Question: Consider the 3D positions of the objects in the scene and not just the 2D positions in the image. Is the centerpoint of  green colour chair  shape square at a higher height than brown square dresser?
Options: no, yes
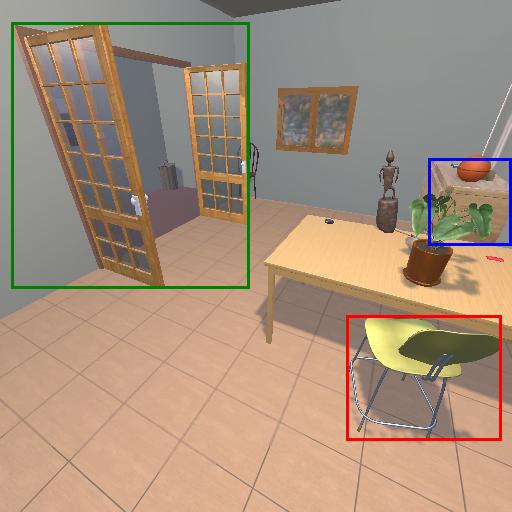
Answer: no